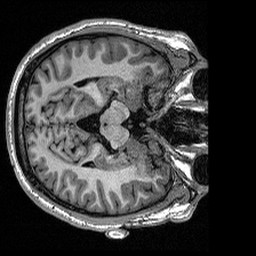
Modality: T1w
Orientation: axial
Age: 27
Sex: male
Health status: healthy
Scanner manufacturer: siemens
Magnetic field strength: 1.5 T
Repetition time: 2.73 s
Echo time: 0.00357 s